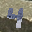
Label: 4